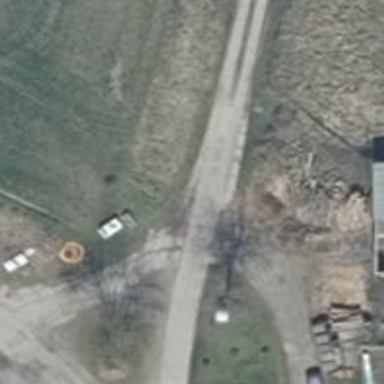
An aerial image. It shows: Unclassified road.